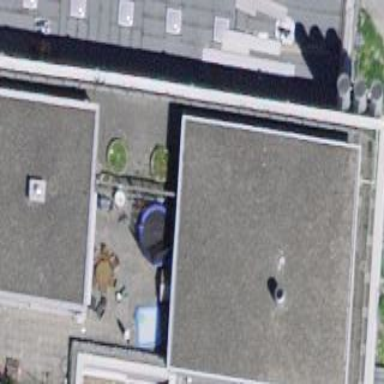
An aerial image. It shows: View of roof of building.